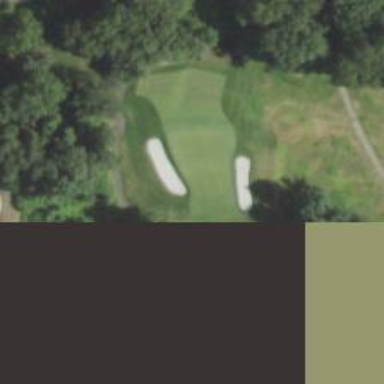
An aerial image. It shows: Golf hole.